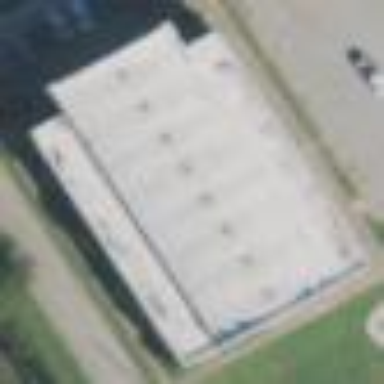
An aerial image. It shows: Community center building.